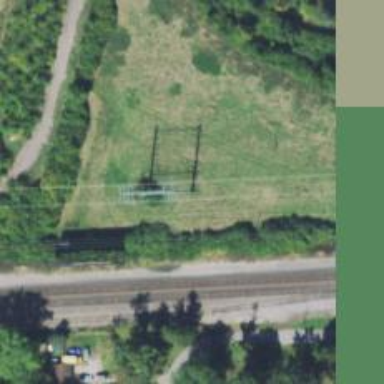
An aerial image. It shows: Power tower.